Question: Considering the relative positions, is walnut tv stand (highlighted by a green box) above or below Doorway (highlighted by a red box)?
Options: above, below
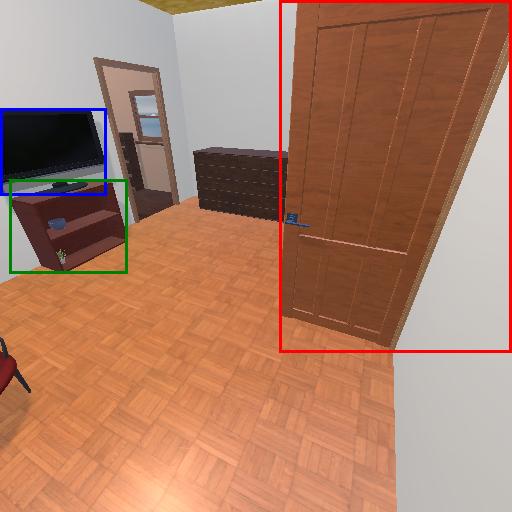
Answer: above